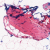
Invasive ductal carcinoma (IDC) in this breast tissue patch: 0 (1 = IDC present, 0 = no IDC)